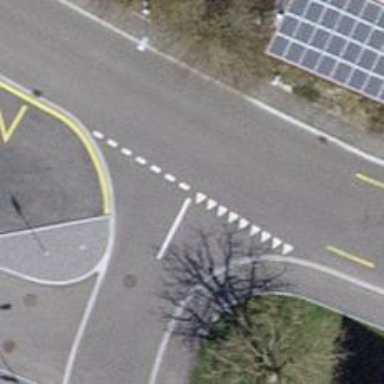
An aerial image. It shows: Road with "give way" sign.